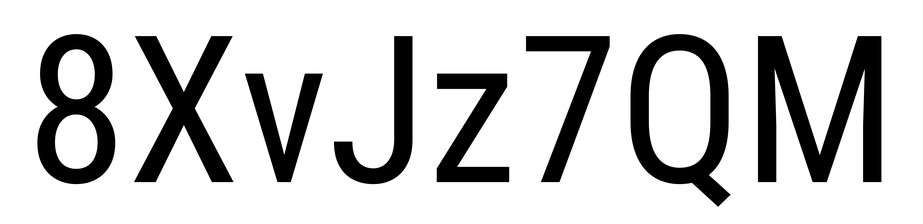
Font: Roboto_Condensed_Regular